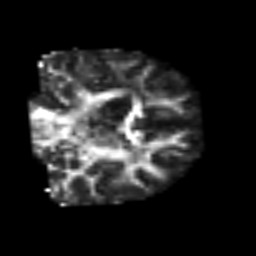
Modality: FA
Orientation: coronal
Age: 55
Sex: male
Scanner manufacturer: siemens
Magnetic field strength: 3 T
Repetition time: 6.1 s
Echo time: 0.101 s